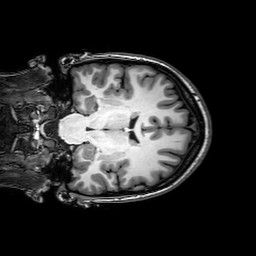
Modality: T1w
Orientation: coronal
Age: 20
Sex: female
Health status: healthy
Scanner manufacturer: philips
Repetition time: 0.008278 s
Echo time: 0.0038 s